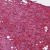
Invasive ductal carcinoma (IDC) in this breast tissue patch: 0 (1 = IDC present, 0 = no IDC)